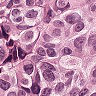
Metastatic tissue present: yes